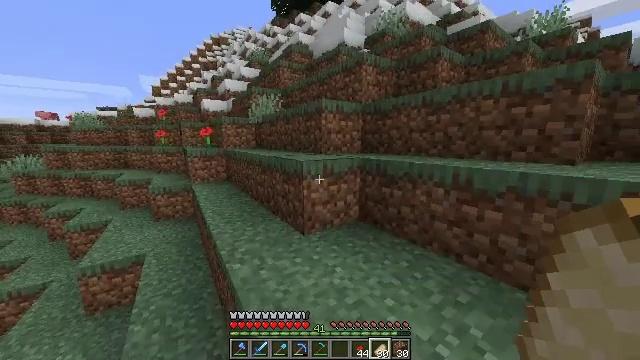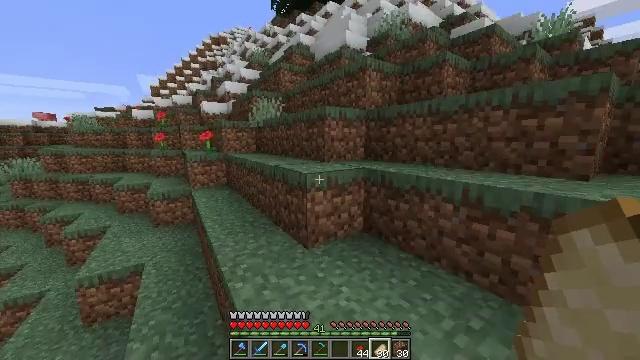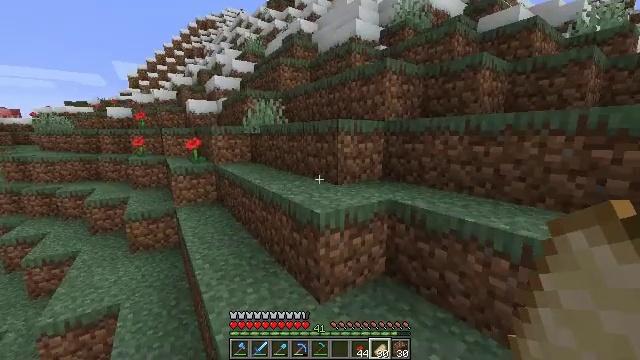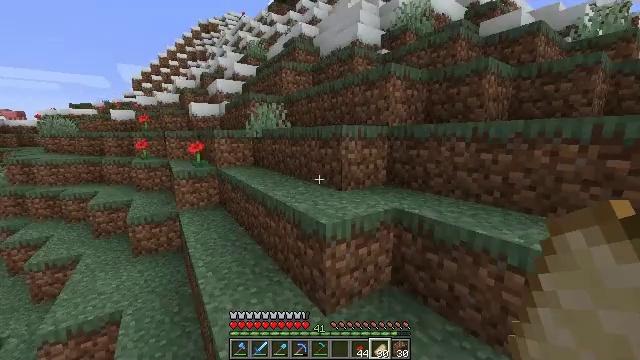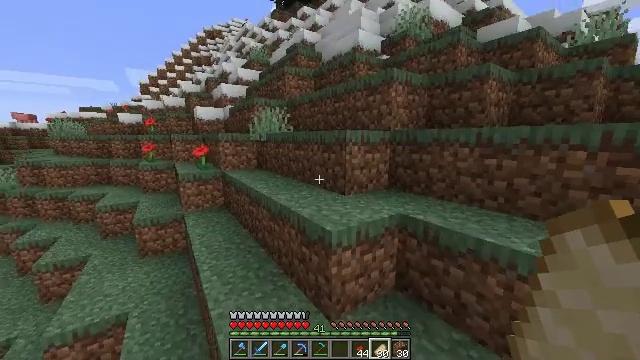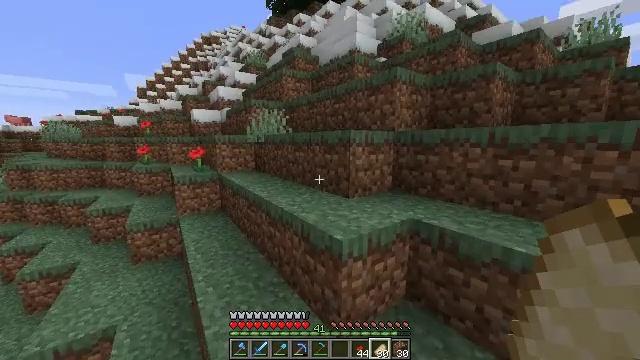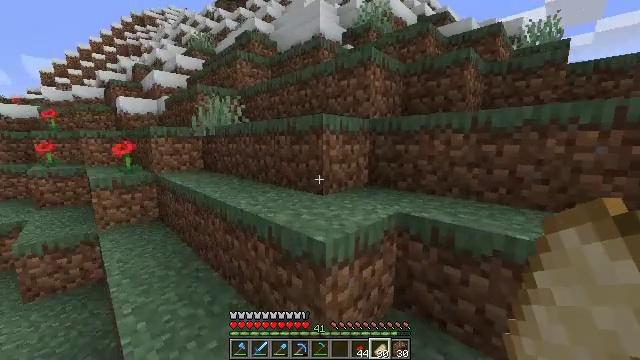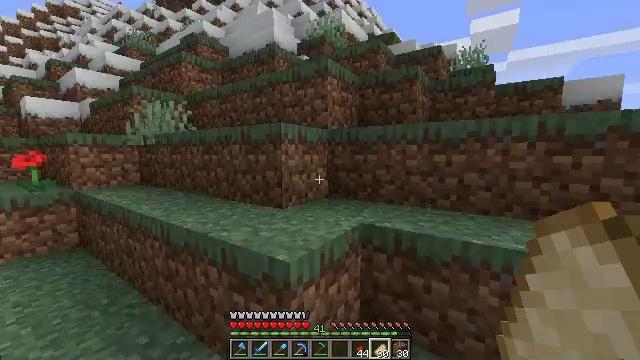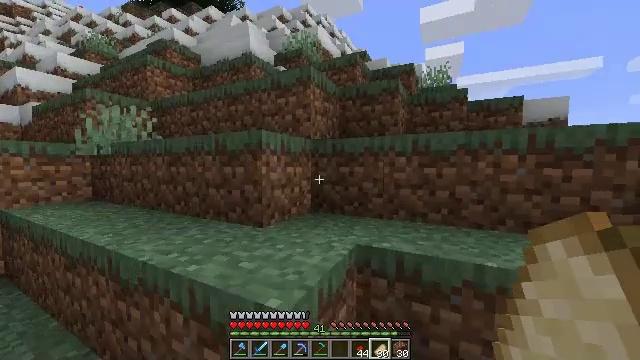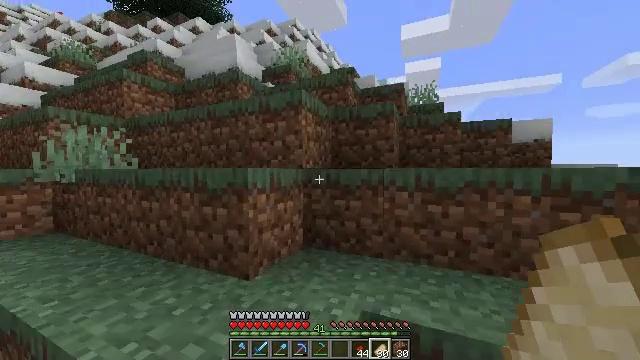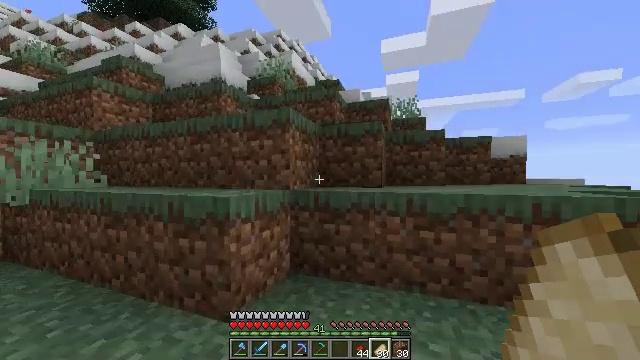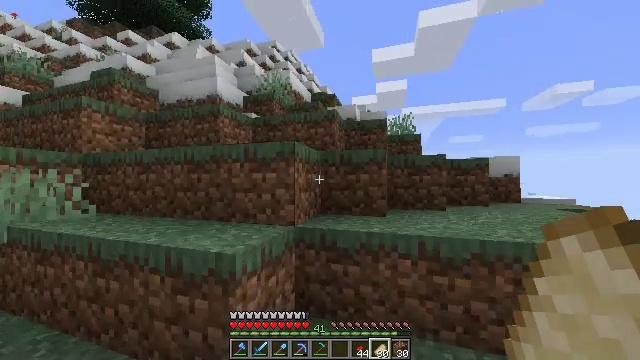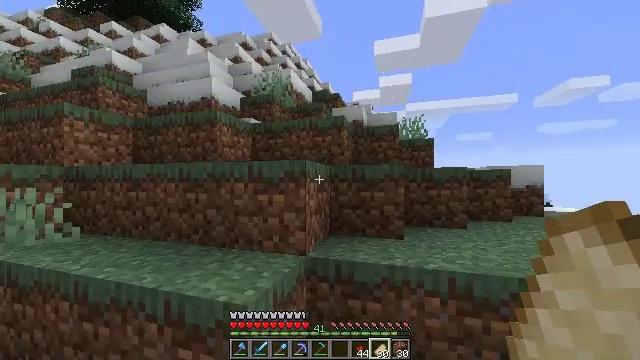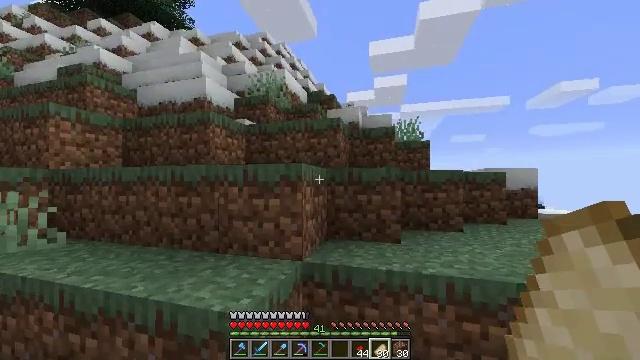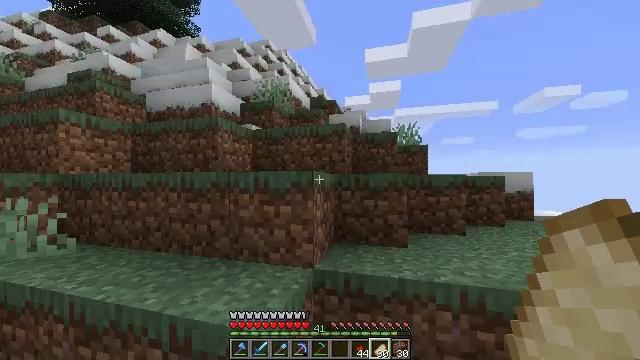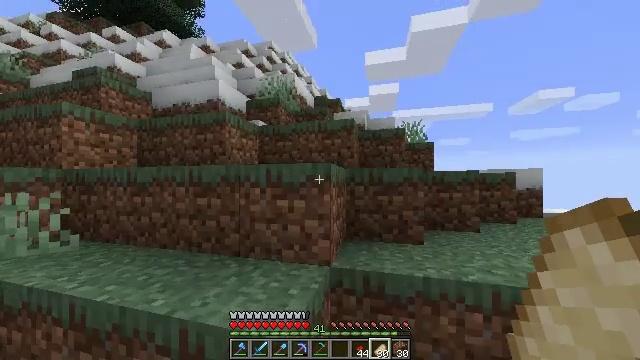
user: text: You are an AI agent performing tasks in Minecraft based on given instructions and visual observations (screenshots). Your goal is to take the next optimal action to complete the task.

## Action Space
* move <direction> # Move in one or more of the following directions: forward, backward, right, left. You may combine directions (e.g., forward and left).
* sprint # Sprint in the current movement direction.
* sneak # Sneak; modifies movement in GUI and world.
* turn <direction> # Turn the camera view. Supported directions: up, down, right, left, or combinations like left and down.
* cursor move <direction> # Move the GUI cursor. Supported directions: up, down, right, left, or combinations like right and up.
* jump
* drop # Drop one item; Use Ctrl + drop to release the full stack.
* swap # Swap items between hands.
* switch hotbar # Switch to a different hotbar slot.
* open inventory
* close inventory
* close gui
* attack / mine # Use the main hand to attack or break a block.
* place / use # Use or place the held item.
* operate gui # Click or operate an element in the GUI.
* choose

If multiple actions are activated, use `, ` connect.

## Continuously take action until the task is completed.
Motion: motion action
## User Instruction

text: Combine dried kelp in the crafting grid to make a dried kelp block.
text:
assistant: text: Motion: move forward, sprint, jump
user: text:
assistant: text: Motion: move forward, sprint, jump
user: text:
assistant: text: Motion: move forward, jump
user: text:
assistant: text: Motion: move forward, jump
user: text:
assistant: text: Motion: move forward, turn right, jump
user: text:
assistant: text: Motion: move forward, turn right and up, jump
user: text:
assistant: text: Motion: move forward, sprint, turn right and up, jump
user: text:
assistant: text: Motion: move forward, sprint, turn right and up, jump
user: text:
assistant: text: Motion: move forward, sprint, turn right and up, jump
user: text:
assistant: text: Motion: move forward, sprint, turn right and up, jump
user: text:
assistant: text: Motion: move forward, sprint, turn right, jump
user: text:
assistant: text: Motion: move forward, jump
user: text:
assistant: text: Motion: move forward, turn right, jump
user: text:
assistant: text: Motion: move forward, jump
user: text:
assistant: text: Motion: move forward, jump
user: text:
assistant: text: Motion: move forward, jump
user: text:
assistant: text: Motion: move forward, sprint, jump
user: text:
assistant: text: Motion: move forward, sprint, jump
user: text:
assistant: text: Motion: move forward, sprint, jump
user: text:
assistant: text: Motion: move forward, sprint, jump
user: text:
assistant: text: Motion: move forward, jump
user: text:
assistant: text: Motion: move forward, jump
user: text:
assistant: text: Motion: move forward, jump
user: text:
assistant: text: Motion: move forward, jump
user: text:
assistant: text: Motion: move forward, jump
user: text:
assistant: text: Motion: move forward, jump
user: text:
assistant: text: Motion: move forward, jump
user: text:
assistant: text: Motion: move forward, sprint, jump
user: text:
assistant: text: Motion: move forward, sprint, jump
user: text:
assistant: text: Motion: move forward, sprint, jump